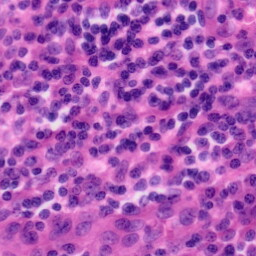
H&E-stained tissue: Tonsil